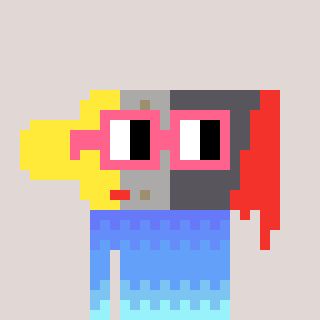
a pixel art character with square pink glasses, a paintbrush-shaped head and a teal-colored body on a warm background